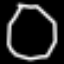
Label: octagon